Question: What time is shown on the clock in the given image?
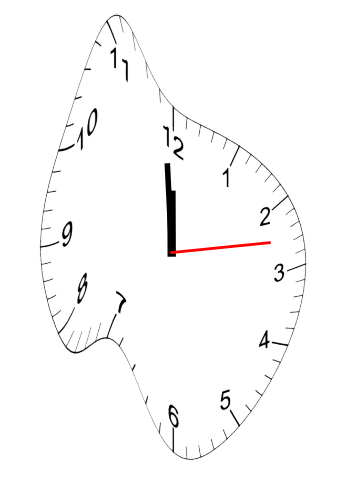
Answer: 11:59:13